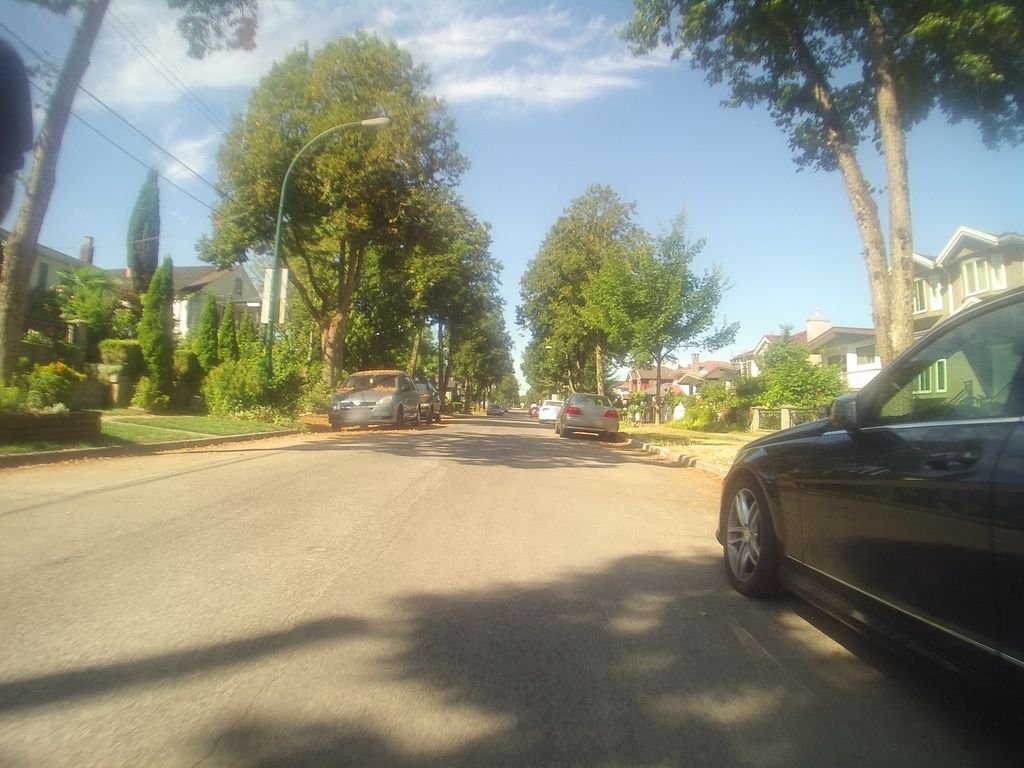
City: vancouver